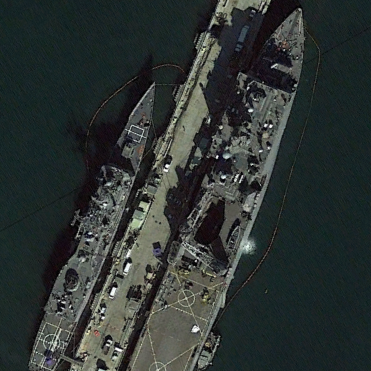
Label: combat